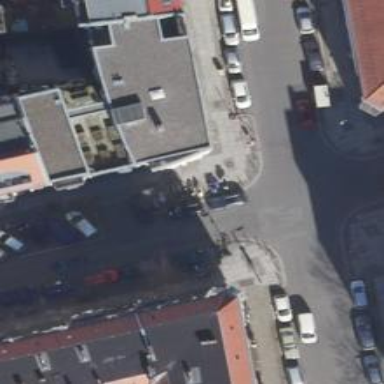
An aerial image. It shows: The image shows part of apartment building.